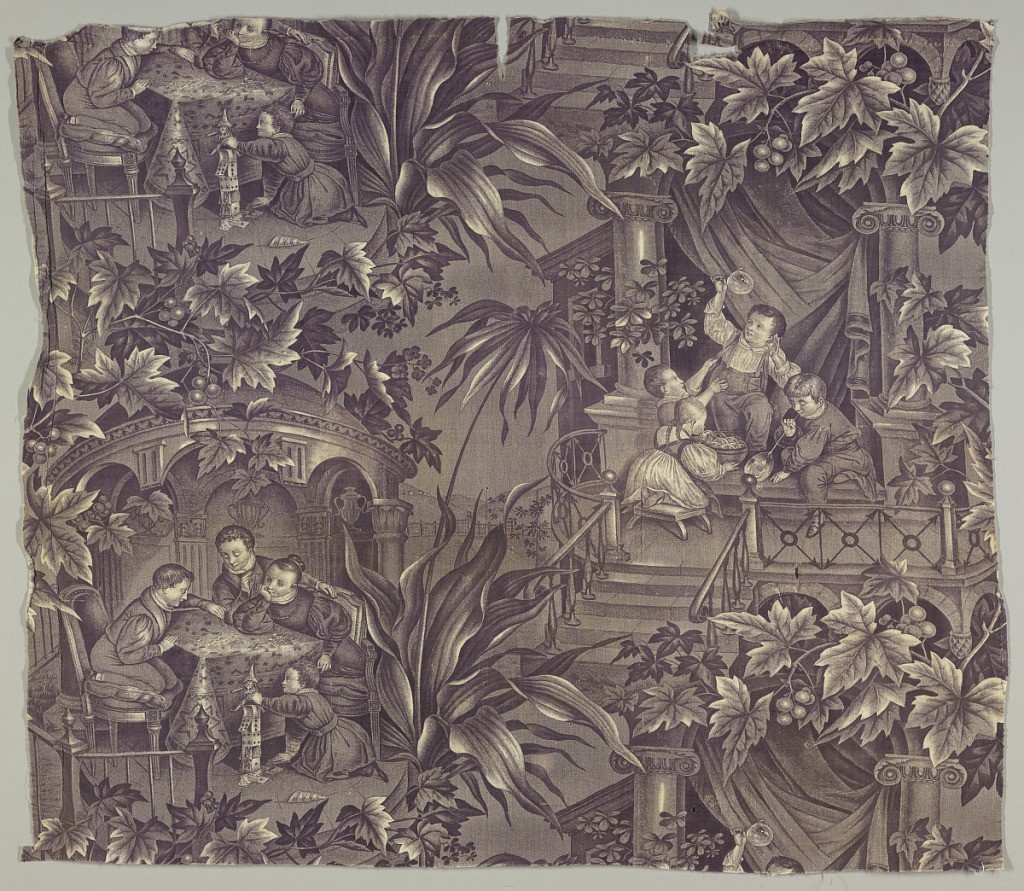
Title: Textile
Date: ca. 1840
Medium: cotton Technique: printed by engraved roller on plain weave
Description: Two scenes of (a) children blowing bubbles and (b) playing pick-up sticks and building a house of cards. The scenes are separated by architectural features and by foliage.